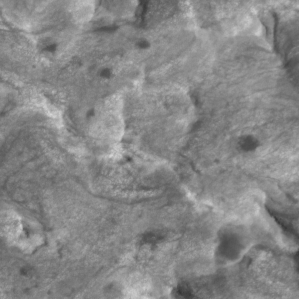
Label: non_frost